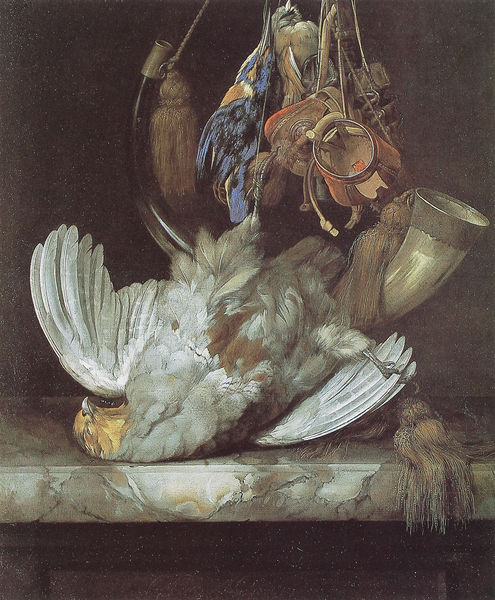
Titel: Jagdstilleben mit totem Falken
Künstler: Willem van Aelst
Institution: Paris, Galerie d’Art St. Homoré
Schlagwörter: falke, marmor, tisch, federn, tot, füllhorn, horn, schnur, stilleben, quaste, platte, hängen, beute, troddel, jagdbeute, marmortisch, vogeljagd, eisvogel, schneehuhn, hängenden, jagdutensilien